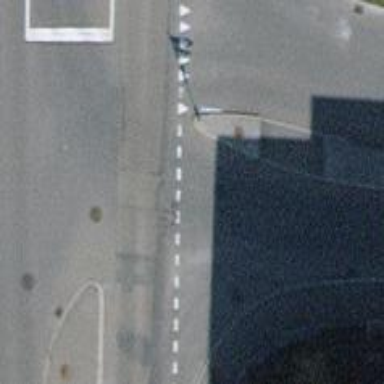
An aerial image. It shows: Secondary link road with asphalt surface and no sidewalk.